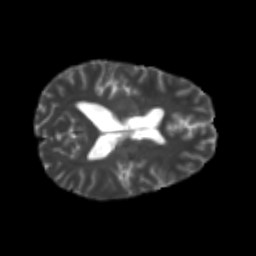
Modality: T2w
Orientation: axial
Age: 24
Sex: male
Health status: healthy
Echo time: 0.074 s